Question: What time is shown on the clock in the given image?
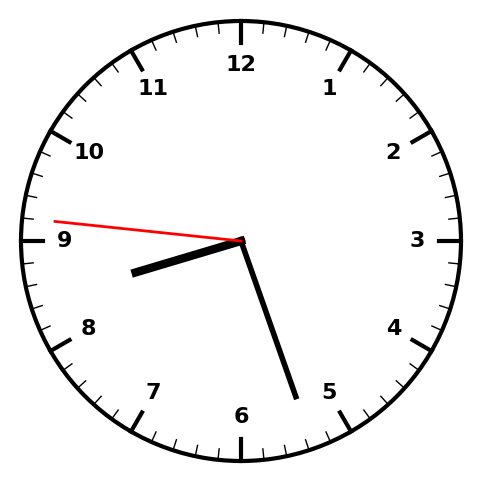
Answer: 08:26:46